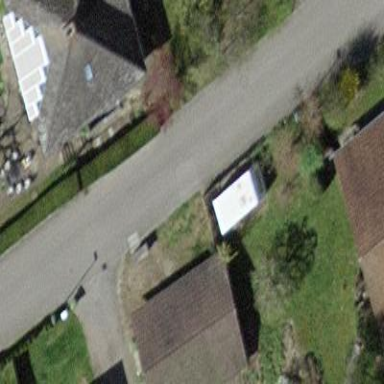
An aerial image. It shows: Garage.